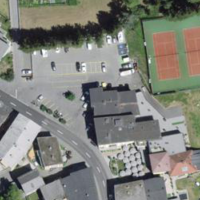
EUNIS habitat code: 53
Species observed at this site:
Euphorbia cyparissias
Linaria cannabina
Agrostemma githago